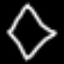
Label: diamond